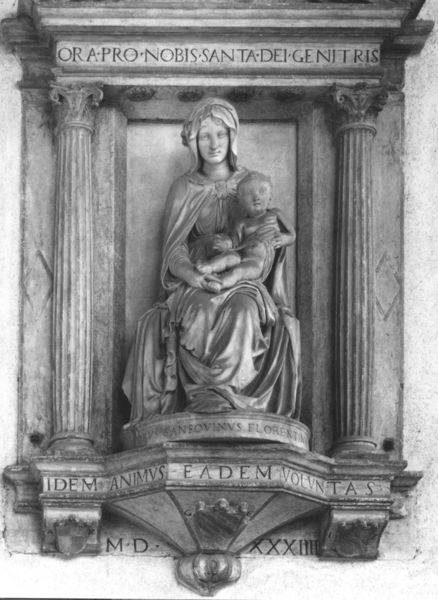
Titel: Tabernakel, Madonna mit dem Kind
Künstler: Jacopo Sansovino
Institution: Venedig, Arsenal
Schlagwörter: nackt, marmor, säule, säulen, falten, sockel, stein, gewand, mantel, sitzend, kind, mutter, renaissance, skulptur, relief, schrift, giebel, inschrift, faltenwurf, schoß, foto, nische, schwarzweiss, text, altar, christus, jesus, ionisch, heilig, maria, wandbild, madonna, christentum, idealisiert, ädikula, latein, jesuskind, altear, gemeisselt